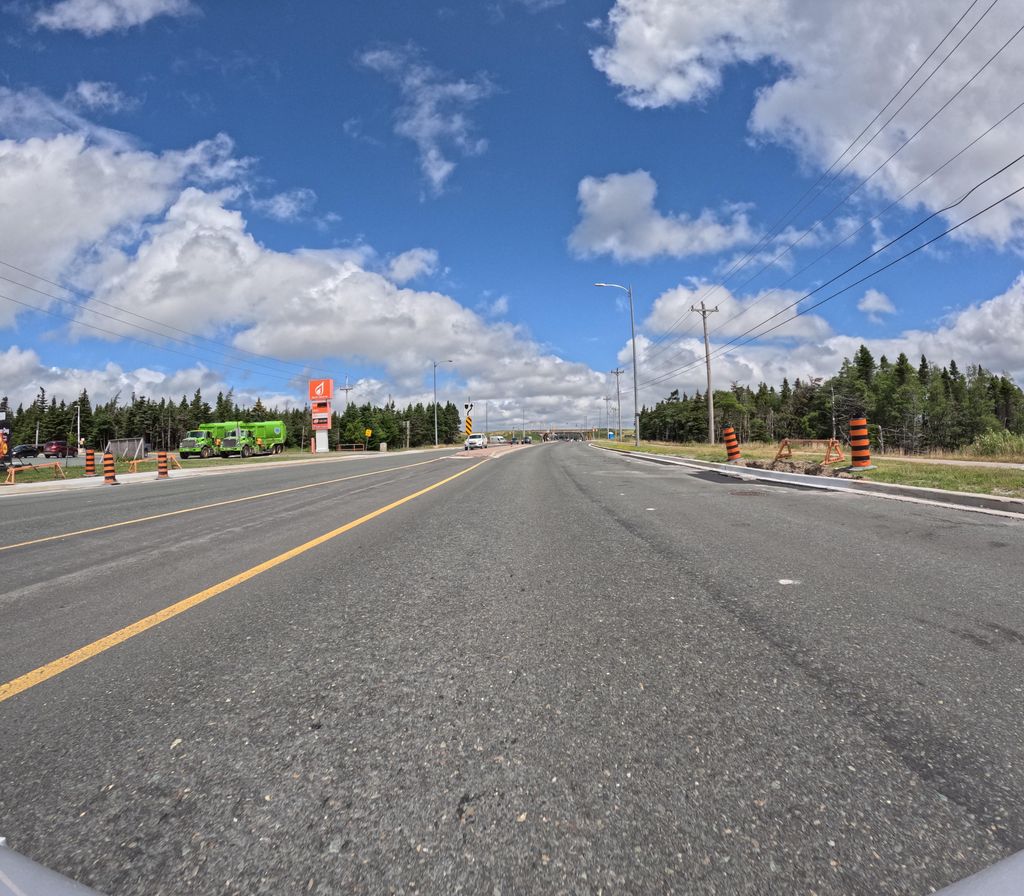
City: st_johns